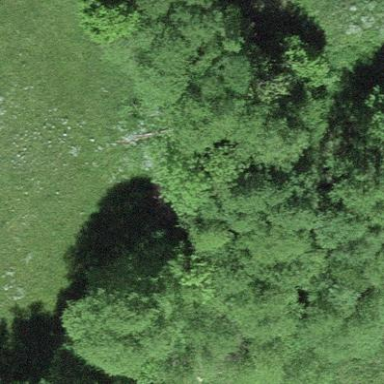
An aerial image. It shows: Deciduous forest dominated by broadleaved trees.